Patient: sex M, age 72
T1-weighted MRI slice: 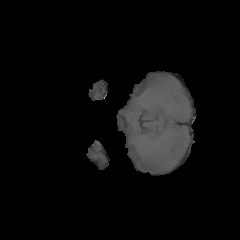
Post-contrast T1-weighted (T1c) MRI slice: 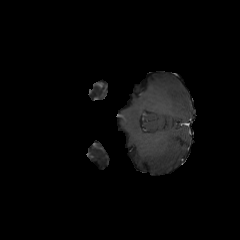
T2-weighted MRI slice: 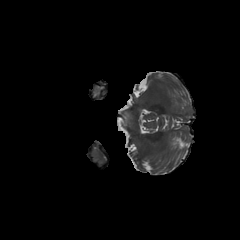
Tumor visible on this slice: no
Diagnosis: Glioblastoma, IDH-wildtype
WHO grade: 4